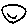
Label: smiley face